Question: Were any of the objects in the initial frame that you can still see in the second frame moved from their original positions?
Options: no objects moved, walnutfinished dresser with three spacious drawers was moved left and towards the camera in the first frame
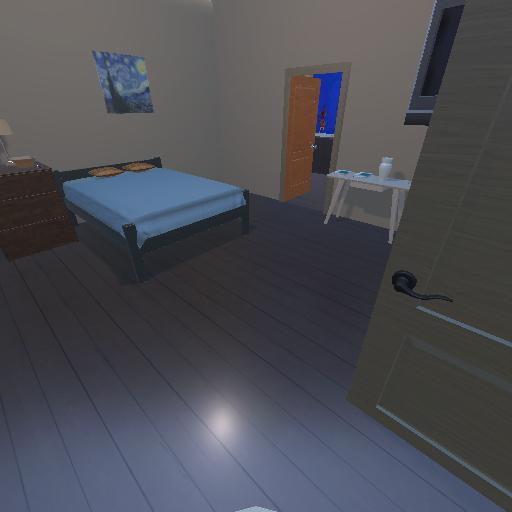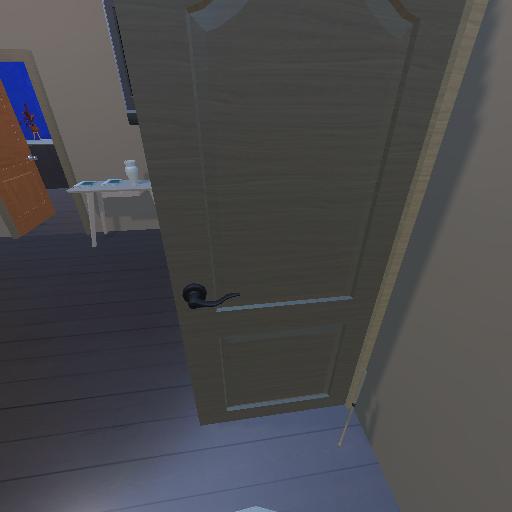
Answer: no objects moved